Question: We have a websocket server on port 8080 setup on a Linode box. Chrome and Opera work just fine. Firefox however complains that the operation is insecure.
"The operation is insecure: Code 18"
If I try to create a new WebSocket object in the web console before the page is loaded everything is fine. However, after the page loads something is screwy then I cannot create the object anymore. See the attached screenshot.
I have no idea what operation is insecure or even how to go about diagnosing this.
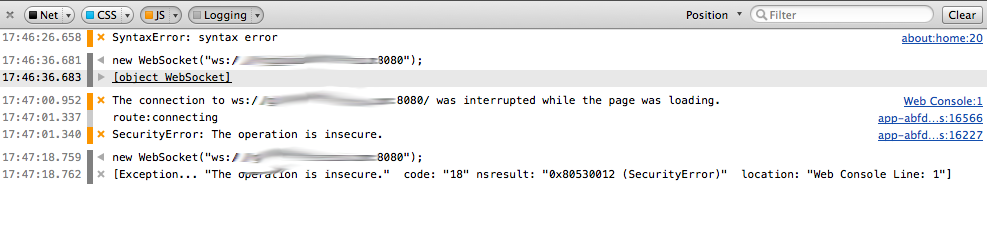
Answer: I fixed this. The app itself is under SSL but the websocket being accessed is not. Chrome and Opera don't care but Firefox does. According to:
<URL>
This is known and is not considered a bug. Mozilla's response: wontfix
Solution, put websocket server under SSL and use wss://